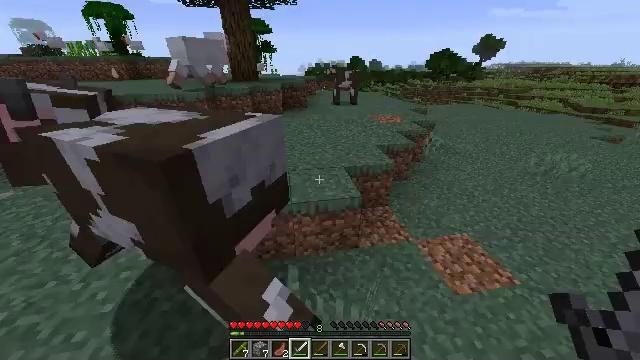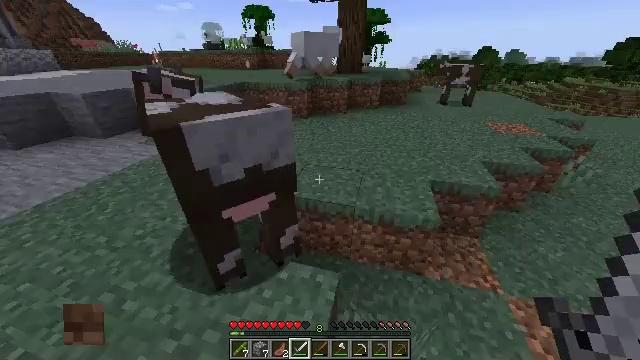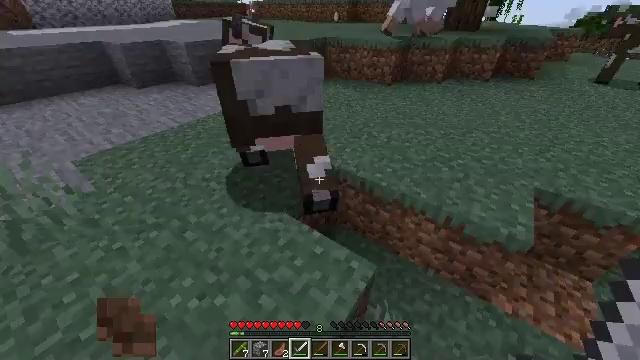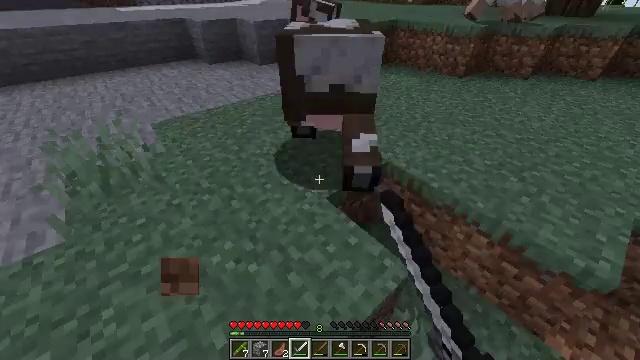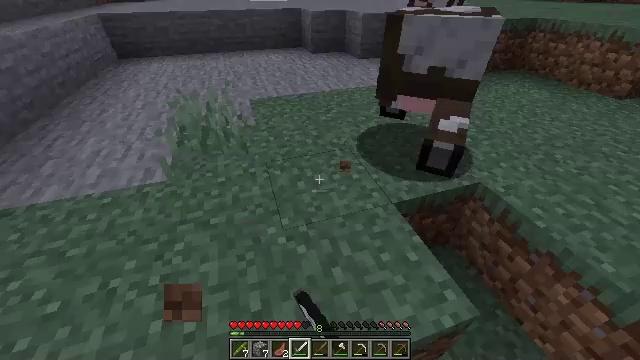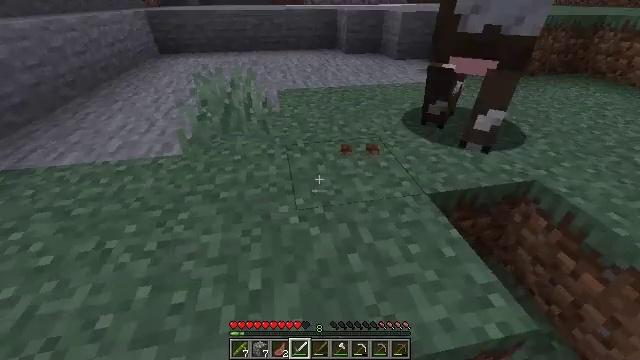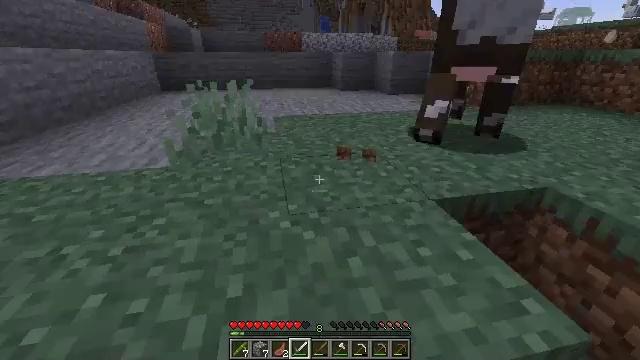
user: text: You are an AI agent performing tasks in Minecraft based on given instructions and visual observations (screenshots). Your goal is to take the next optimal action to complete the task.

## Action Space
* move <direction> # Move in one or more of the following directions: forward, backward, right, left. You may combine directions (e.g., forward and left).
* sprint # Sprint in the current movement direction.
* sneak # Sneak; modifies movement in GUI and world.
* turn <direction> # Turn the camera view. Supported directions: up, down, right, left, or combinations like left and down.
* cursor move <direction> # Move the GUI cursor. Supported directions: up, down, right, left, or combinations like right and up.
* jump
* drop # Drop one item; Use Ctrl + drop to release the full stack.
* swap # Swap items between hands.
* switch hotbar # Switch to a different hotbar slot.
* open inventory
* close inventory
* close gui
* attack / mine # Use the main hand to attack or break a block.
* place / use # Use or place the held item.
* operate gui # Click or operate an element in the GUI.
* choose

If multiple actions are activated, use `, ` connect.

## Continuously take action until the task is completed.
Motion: motion action
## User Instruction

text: Kill mobs.
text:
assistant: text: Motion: turn left and down
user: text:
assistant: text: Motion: turn left and down, attack / mine
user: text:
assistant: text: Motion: turn left and down, attack / mine
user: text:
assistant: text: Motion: turn left, attack / mine
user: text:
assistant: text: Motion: turn left and up, attack / mine
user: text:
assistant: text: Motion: turn up
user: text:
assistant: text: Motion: no_op